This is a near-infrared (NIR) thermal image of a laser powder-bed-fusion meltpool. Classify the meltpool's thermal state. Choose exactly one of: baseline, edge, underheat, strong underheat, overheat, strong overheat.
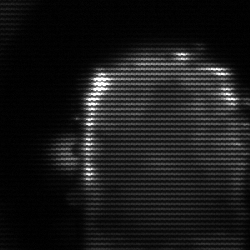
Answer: baseline